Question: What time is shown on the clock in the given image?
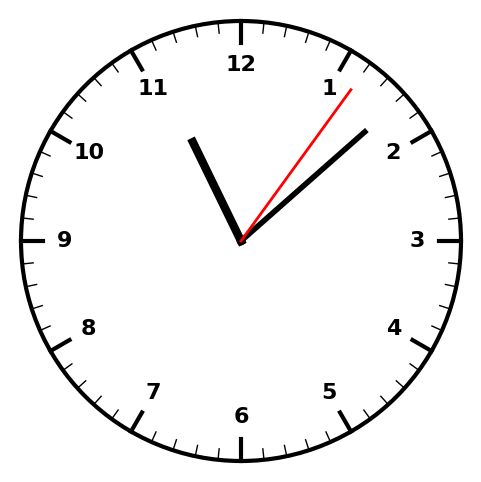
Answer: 11:08:06